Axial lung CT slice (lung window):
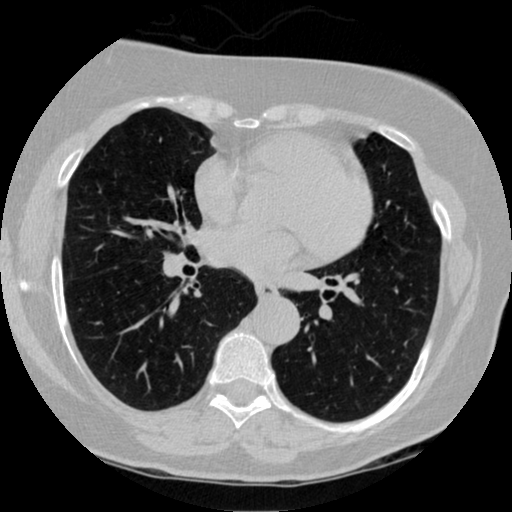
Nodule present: no